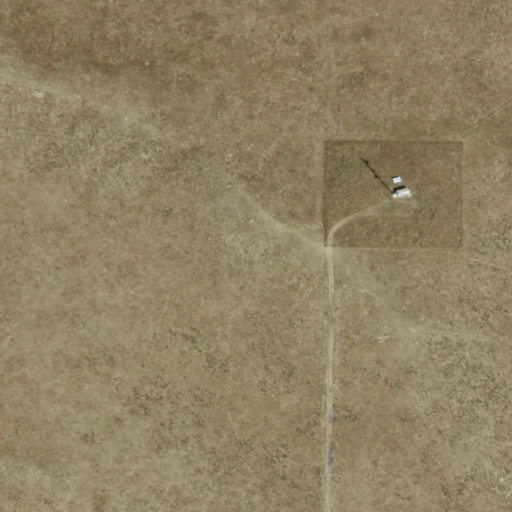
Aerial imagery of mountain in Colorado named Point of Rocks containing grassland and open development